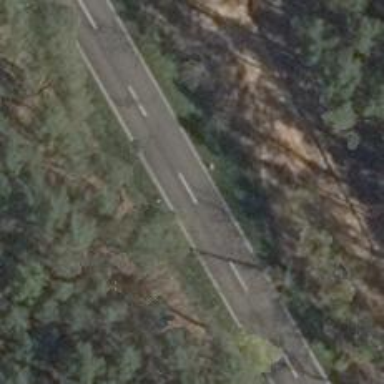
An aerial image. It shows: Secondary road with asphalt surface.